Field crop: maize
Growth stage: 2
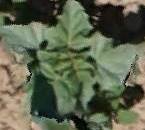
Species: datura